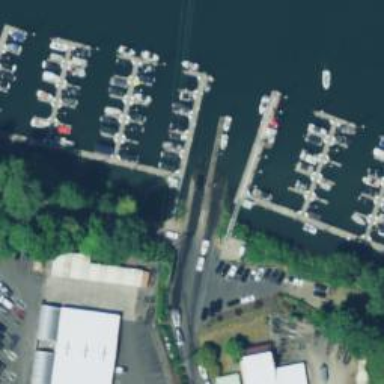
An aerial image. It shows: Slipway on leisure land.